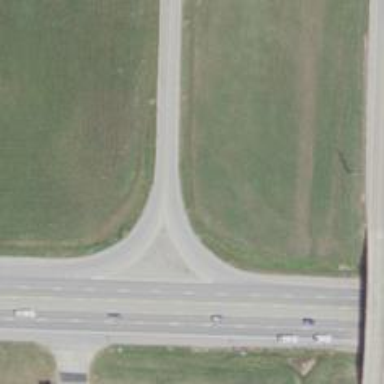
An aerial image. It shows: Trunk link highway with asphalt surface.